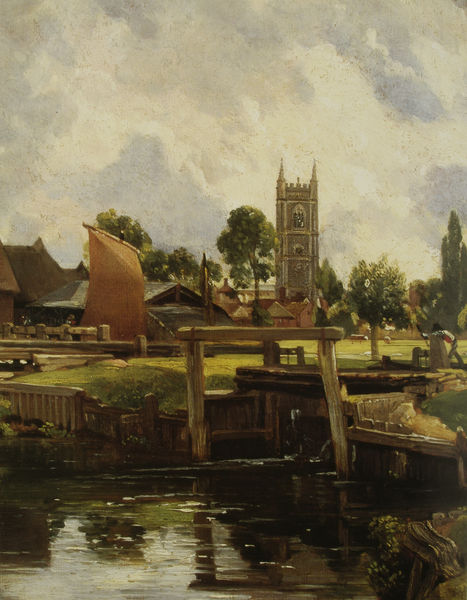
Titel: Dedham Lock and Mill
Künstler: John Constable
Institution: (Privatsammlung)
Schlagwörter: baum, blau, gemälde, himmel, mann, schatten, wasser, weiß, wolken, bäume, cezanne, fluss, grün, kirchturm, landschaft, menschen, ocker, see, stadt, teich, ufer, braun, frankreich, frau, grau, hell, holz, licht, orange, ölbild, dach, gebäude, gras, haus, rasen, wiese, wolke, zaun, hochformat, mensch, stein, niederlande, spiegel, öl, bach, häuser, mühle, spiegelung, wind, brücke, gewässer, kanal, kirche, land, spitzen, england, gotik, turm, weiher, bewölkt, farbig, segel, segelboot, sommer, ort, dorf, dächer, bauernhof, damm, wehr, constable, holzsteg, steg, blue, church, white, black, country, gray, green, painting, portrait, spitz, wall, windows, woman, yellow, monet, picture, reflection, balken, wooden, tor, reflexion, segelboote, zinnen, glockenturm, dom, münster, sonnig, kathedrale, maserung, wood, silver, spitzbogen, cloud, clouds, life, man, sky, tree, mittelalter, gemeinde, siena, boat, building, house, lake, landscape, ocean, sea, water, church tower, houses, reflections, roof, roofs, tower, trees, village, grass, light, river, drawing, fließen, color, sketch, sail, clock, anger, bridge, fence, meadow, wasserrad, outside, city, cathedral, neogotik, buildings, gate, holzbrücke, schleuse, harbor, filialen, cole, home, mill, pond, wasserfläche, belltower, figure, grünen, sunset, spire, steeple, port, themse, landschaftsgemälde, moss, staudamm, bar, belaubt, photograph, plank, beams, stau, finial, woods, banner, som, riverside, stauwerk, bell, overcast, dock, canal, common, eakins, refelektionen, ricver, siel, channel, bulding, loch, ruben, weir, dike, grasss, cathederal, thomas, fense, ock, boas, watergate, riber, red sail, sluice, hurdle, stratford, essex, seal wall